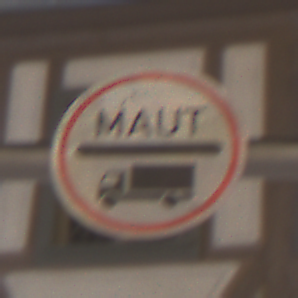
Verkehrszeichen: Mautpflicht
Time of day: Night
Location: Outdoor (Urban)
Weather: Overcast
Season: Winter
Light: Artificial